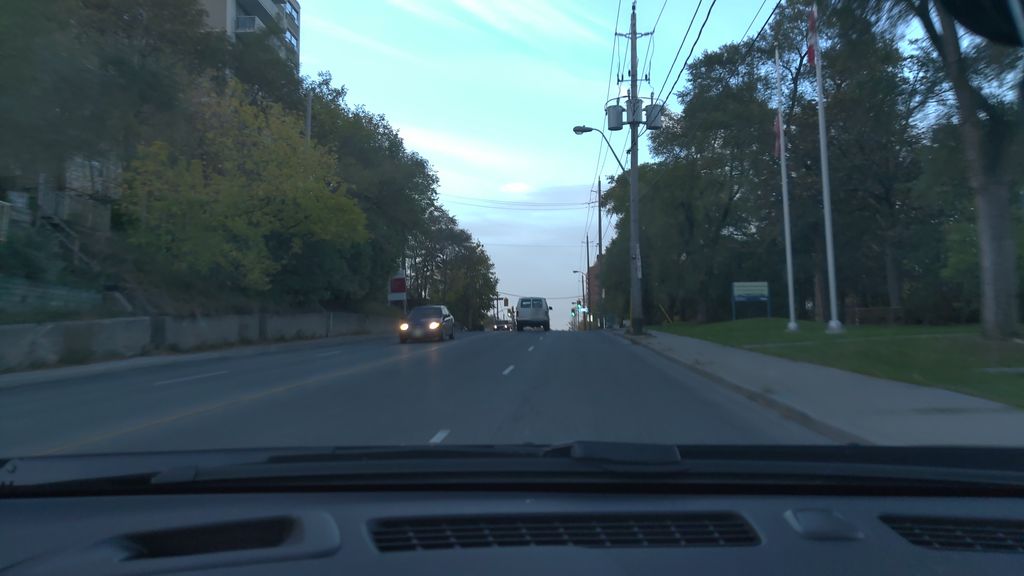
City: toronto